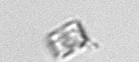
Label: Bacillariophyceae_morphotype1